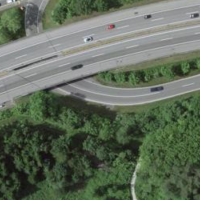
EUNIS habitat code: 57
Species observed at this site:
Erigeron canadensis